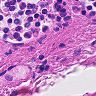
Metastatic tissue present: no